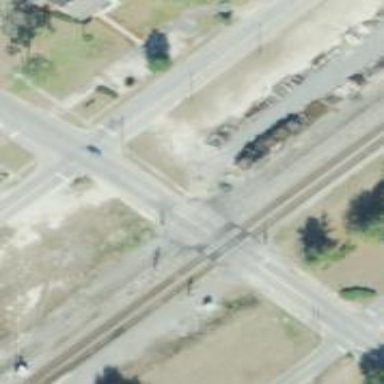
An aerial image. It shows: Level crossing with lights at railway intersection.